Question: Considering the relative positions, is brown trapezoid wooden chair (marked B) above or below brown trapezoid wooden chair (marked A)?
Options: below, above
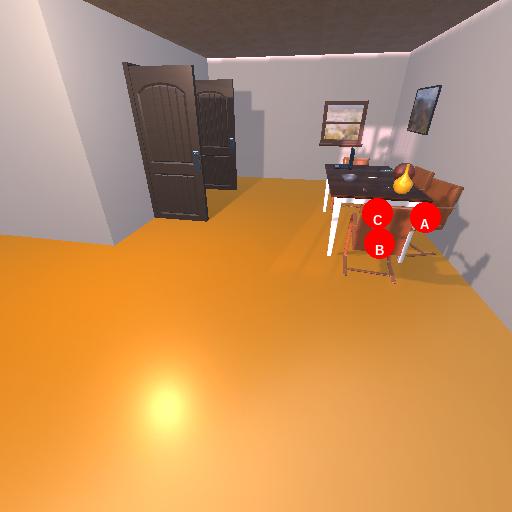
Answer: below